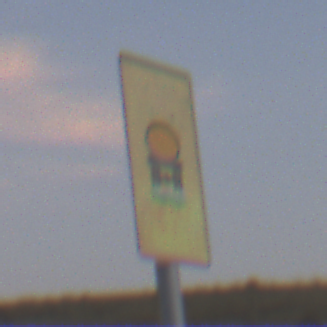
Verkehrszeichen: FahrzeugeMitWassergefaehrdenderLadungOhnePfeilsymbol
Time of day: SunriseSunset
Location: Outdoor (RoadRail)
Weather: PartlyCloudy
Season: NotSpecified
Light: Natural